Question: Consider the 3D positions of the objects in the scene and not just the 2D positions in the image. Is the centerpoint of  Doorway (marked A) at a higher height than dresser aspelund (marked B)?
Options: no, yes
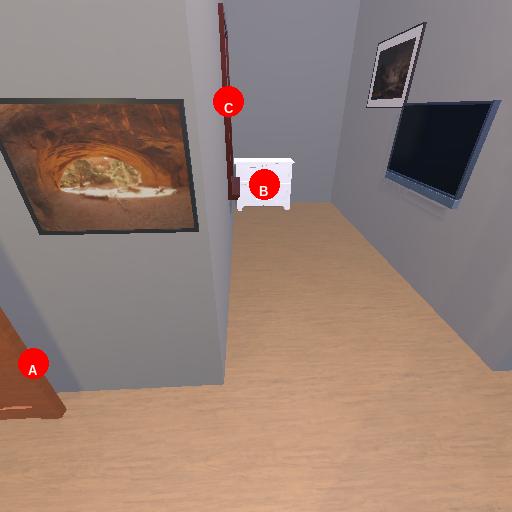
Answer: no